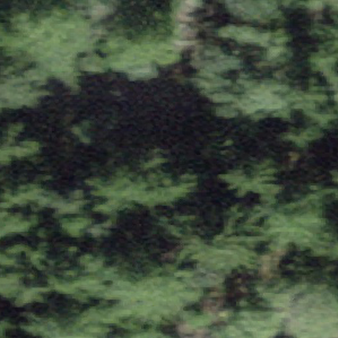
Label: other